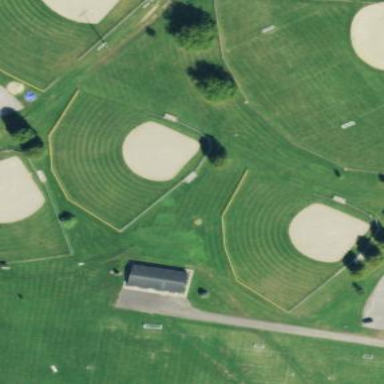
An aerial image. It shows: Baseball pitch for leisure land activities.